Question: I'm trying to create a configuration page for a Liferay portlet, so I can set some parameters for it. For example I would like to choose what page should a controller display when viewing it. The configuration should be located here:

So I've created a controller for the config like this:
'''
import com.liferay.portal.kernel.portlet.ConfigurationAction;
import javax.portlet.*;
public class SandboxPortletConfig implements ConfigurationAction {
@Override
public void processAction(PortletConfig portletConfig,
ActionRequest actionRequest, ActionResponse actionResponse)
throws Exception {
}
@Override
public String render(PortletConfig portletConfig, RenderRequest renderRequest,
RenderResponse renderResponse) throws Exception {
return "/sandboxPortlet/config";
}
}
'''
A JSP page for the view part:
'''
<%@ page pageEncoding="UTF-8"%>
<%@ include file="../init.jsp"%>
<form>
Select:
<select>
<option>1</option>
<option>2</option>
<option>3</option>
</select>
</form>
'''
I've set up my portlet.xml to include:
'''
<portlet>
<portlet-name>sandboxPortlet</portlet-name>
<display-name>Sandbox Portlet</display-name>
<portlet-class>org.springframework.web.portlet.DispatcherPortlet</portlet-class>
<init-param>
<name>contextConfigLocation</name>
<value>/WEB-INF/spring/sandbox-portlet-context.xml</value>
</init-param>
<init-param>
<name>config-jsp</name>
<value>/WEB-INF/html/sandboxPortlet/config.jsp</value>
</init-param>
<supports>
<mime-type>text/html</mime-type>
<portlet-mode>view</portlet-mode>
<portlet-mode>edit</portlet-mode>
</supports>
<portlet-info>
<title>Sandbox Portlet</title>
<short-title>Sandbox</short-title>
<keywords>sandbox test testing</keywords>
</portlet-info>
</portlet>
'''
and my liferay-portlet.xml to be like:
'''
<portlet>
<portlet-name>sandboxPortlet</portlet-name>
<instanceable>false</instanceable>
<configuration-action-class>path.to.the.portlet.sandboxPortlet.SandboxPortletConfig</configuration-action-class>
</portlet>
'''
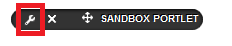
Answer: Instead of 'return "/sandboxPortlet/config";' provide 'return "/html/sandboxPortlet/config.jsp";'
You have to provide full jsp path.